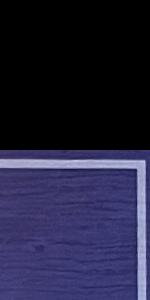
Label: Empty